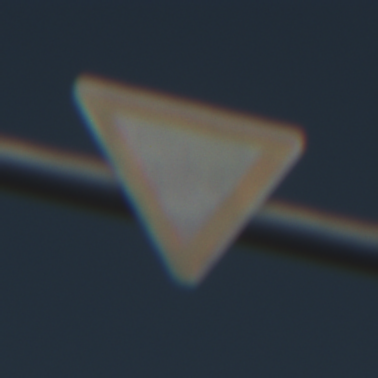
Verkehrszeichen: VorfahrtGewaehren
Umgebung: Outdoor, Special
Tageszeit: MorningAfternoon
Wetter: Clear
Licht: Natural
Jahreszeit: NotSpecified
Kontrast: HighContrast